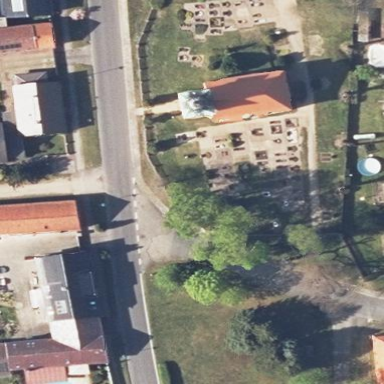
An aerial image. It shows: Cemetery.